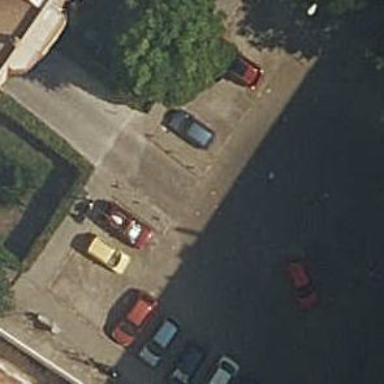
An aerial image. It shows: Street side parking area.